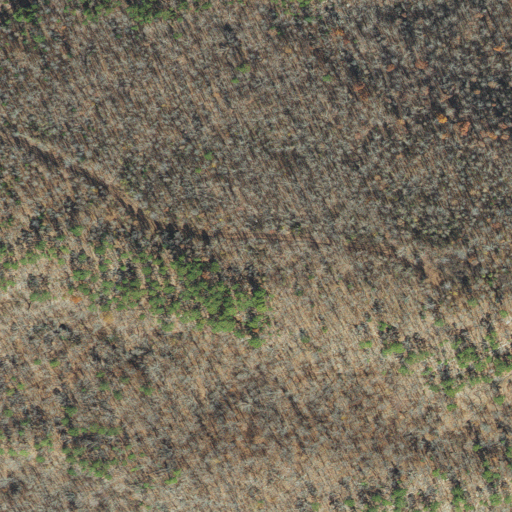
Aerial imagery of mountain in Arkansas named Pipkins Point containing deciduous forest and mixed forest